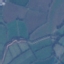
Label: Pasture